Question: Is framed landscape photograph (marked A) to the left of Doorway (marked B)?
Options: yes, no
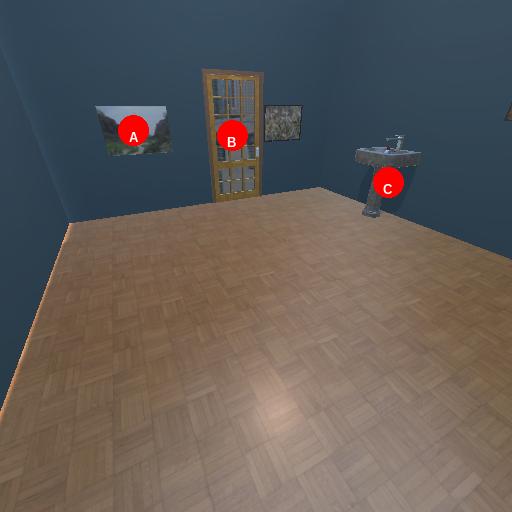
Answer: yes